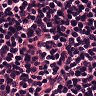
Metastatic tissue present: no